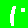
Digit: 1